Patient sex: M
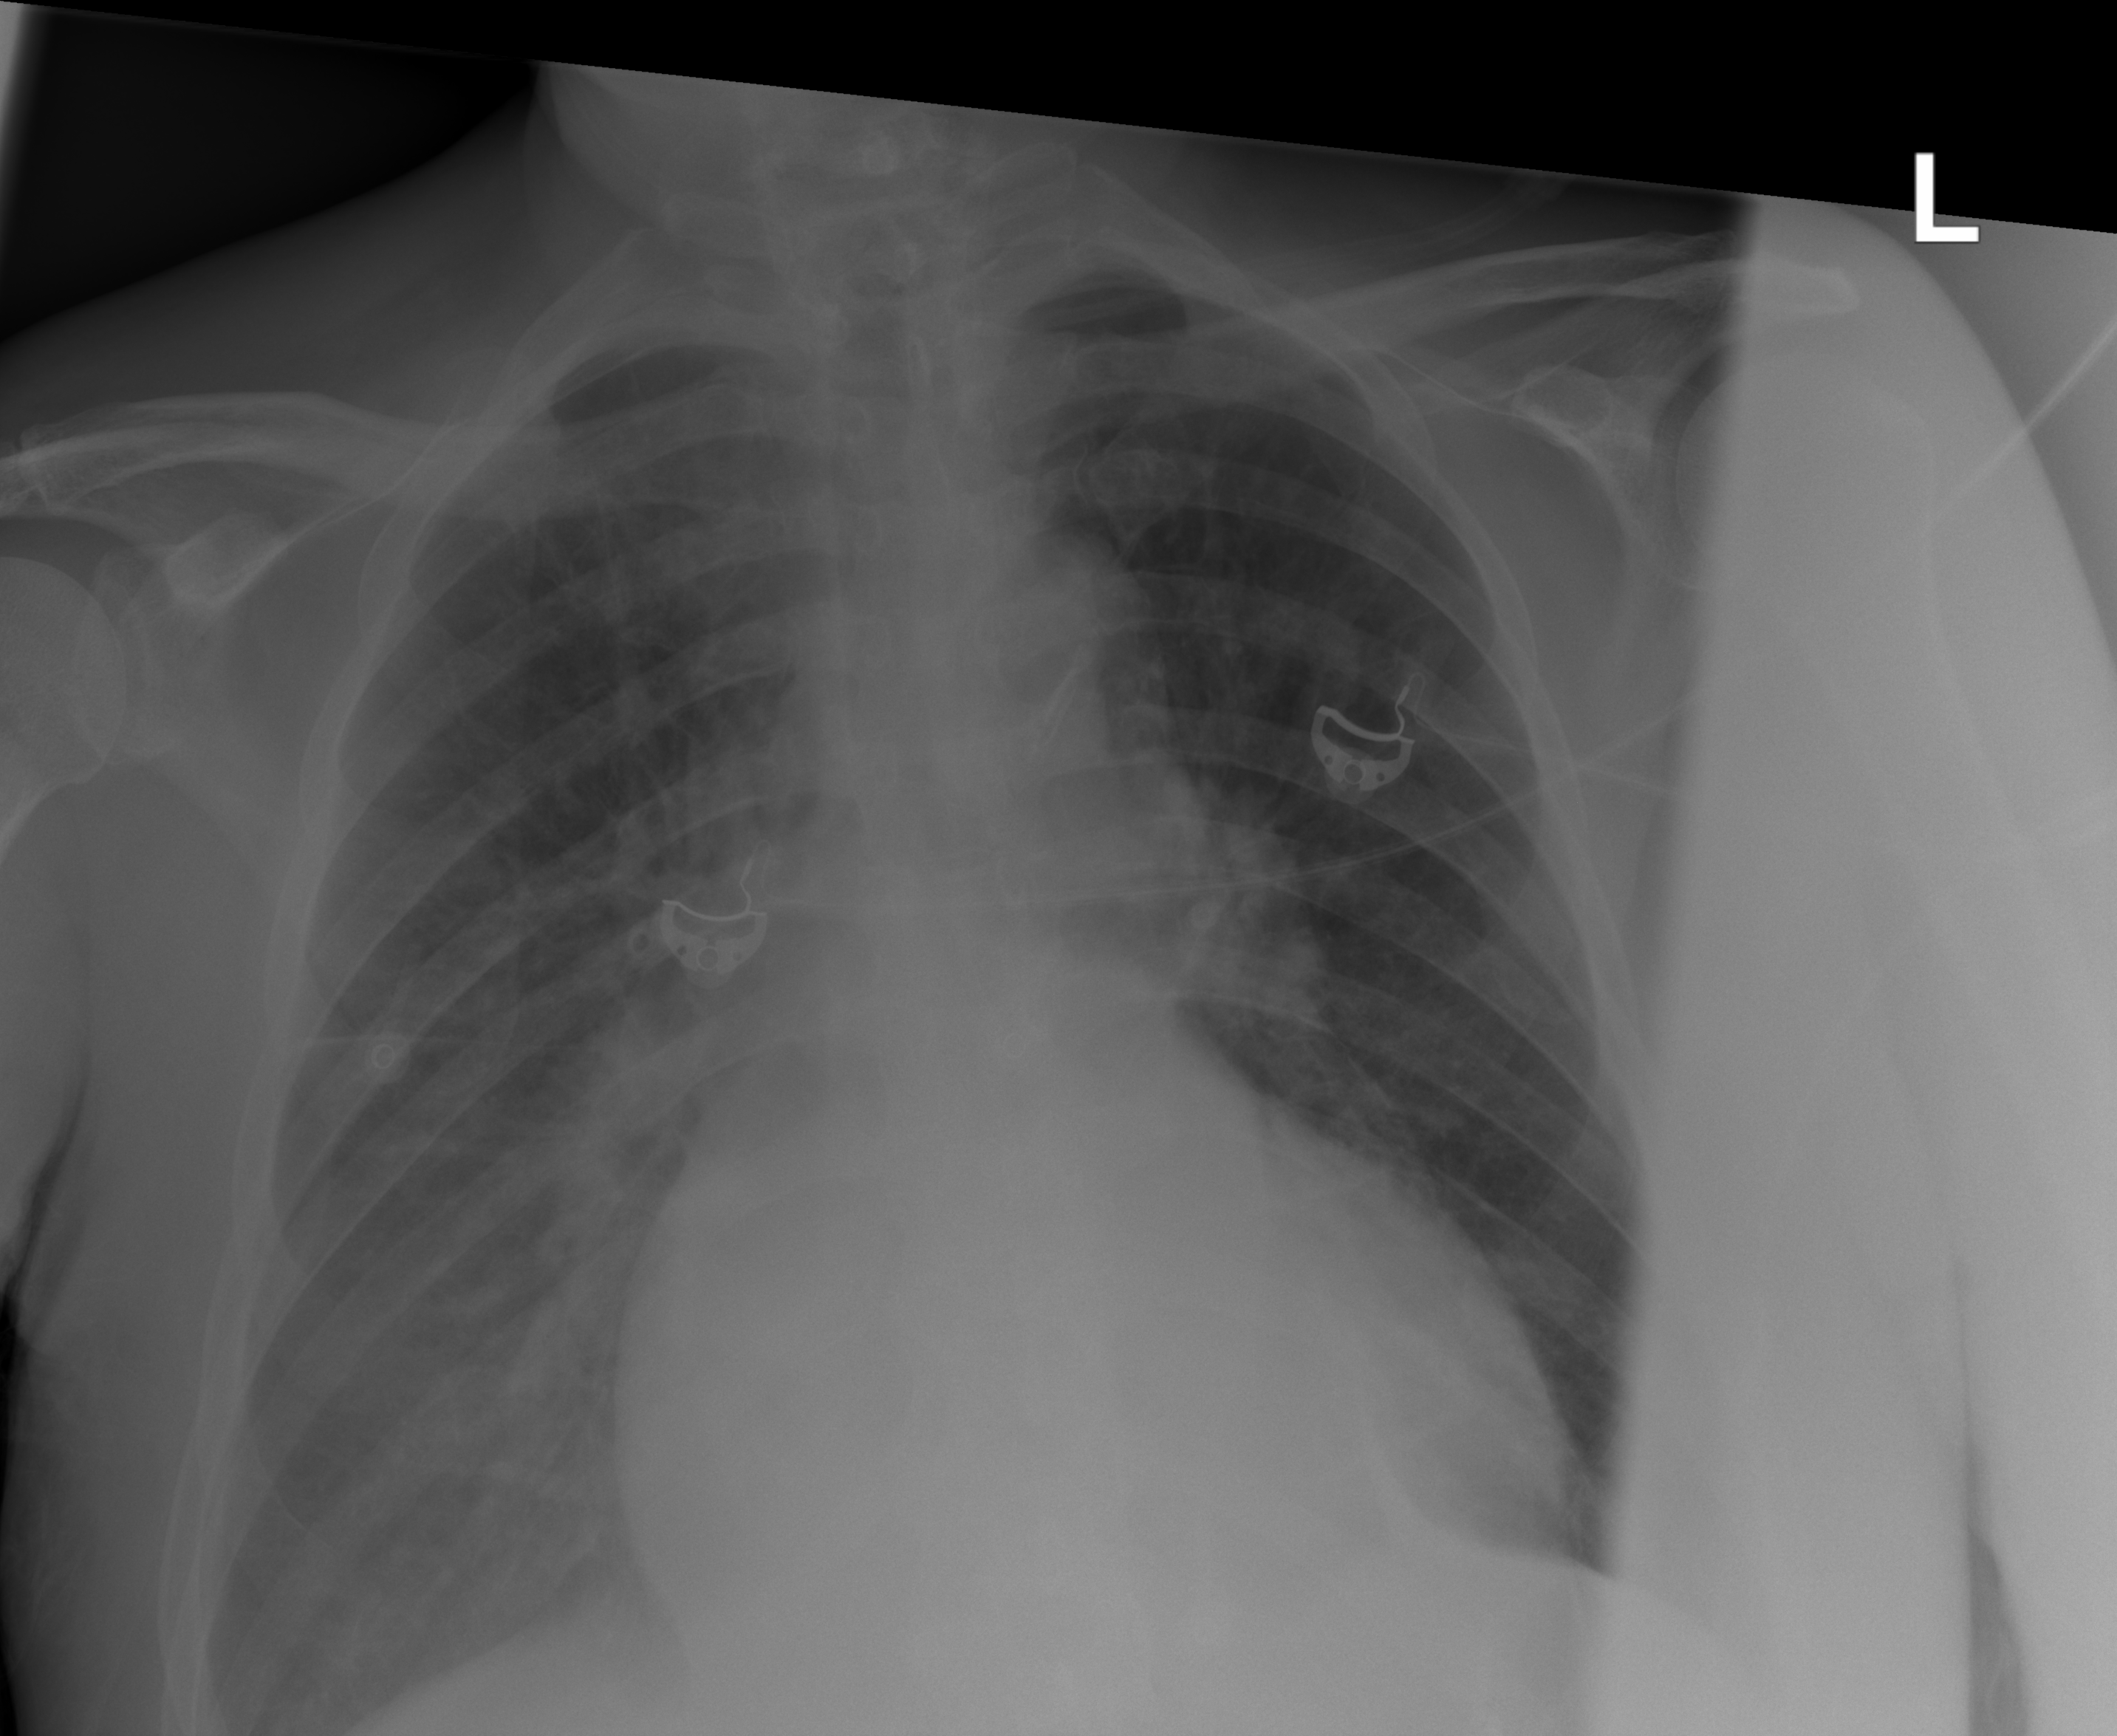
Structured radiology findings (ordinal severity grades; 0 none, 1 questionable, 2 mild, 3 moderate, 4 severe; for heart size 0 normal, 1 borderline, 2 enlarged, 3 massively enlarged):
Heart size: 2
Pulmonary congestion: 0
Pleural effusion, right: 2
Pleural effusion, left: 0
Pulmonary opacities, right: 2
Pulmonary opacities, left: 0
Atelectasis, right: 2
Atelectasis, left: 0